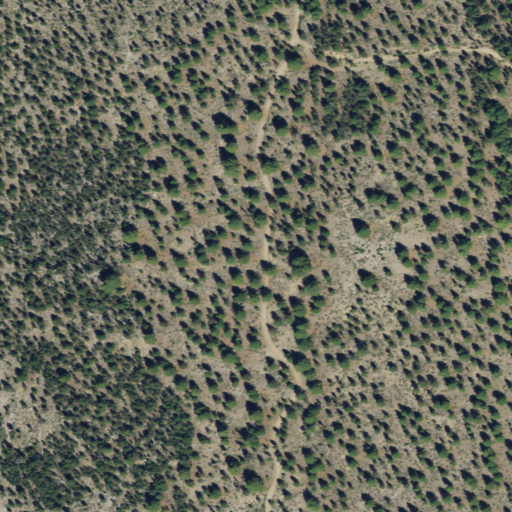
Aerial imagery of mountain in Oregon named Sand Point containing evergreen forest, shrub, and grassland